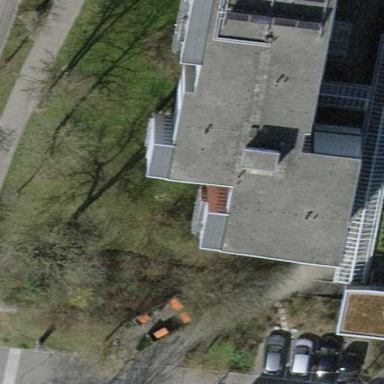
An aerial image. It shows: Apartment building with flat roof.